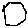
Label: hexagon